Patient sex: M
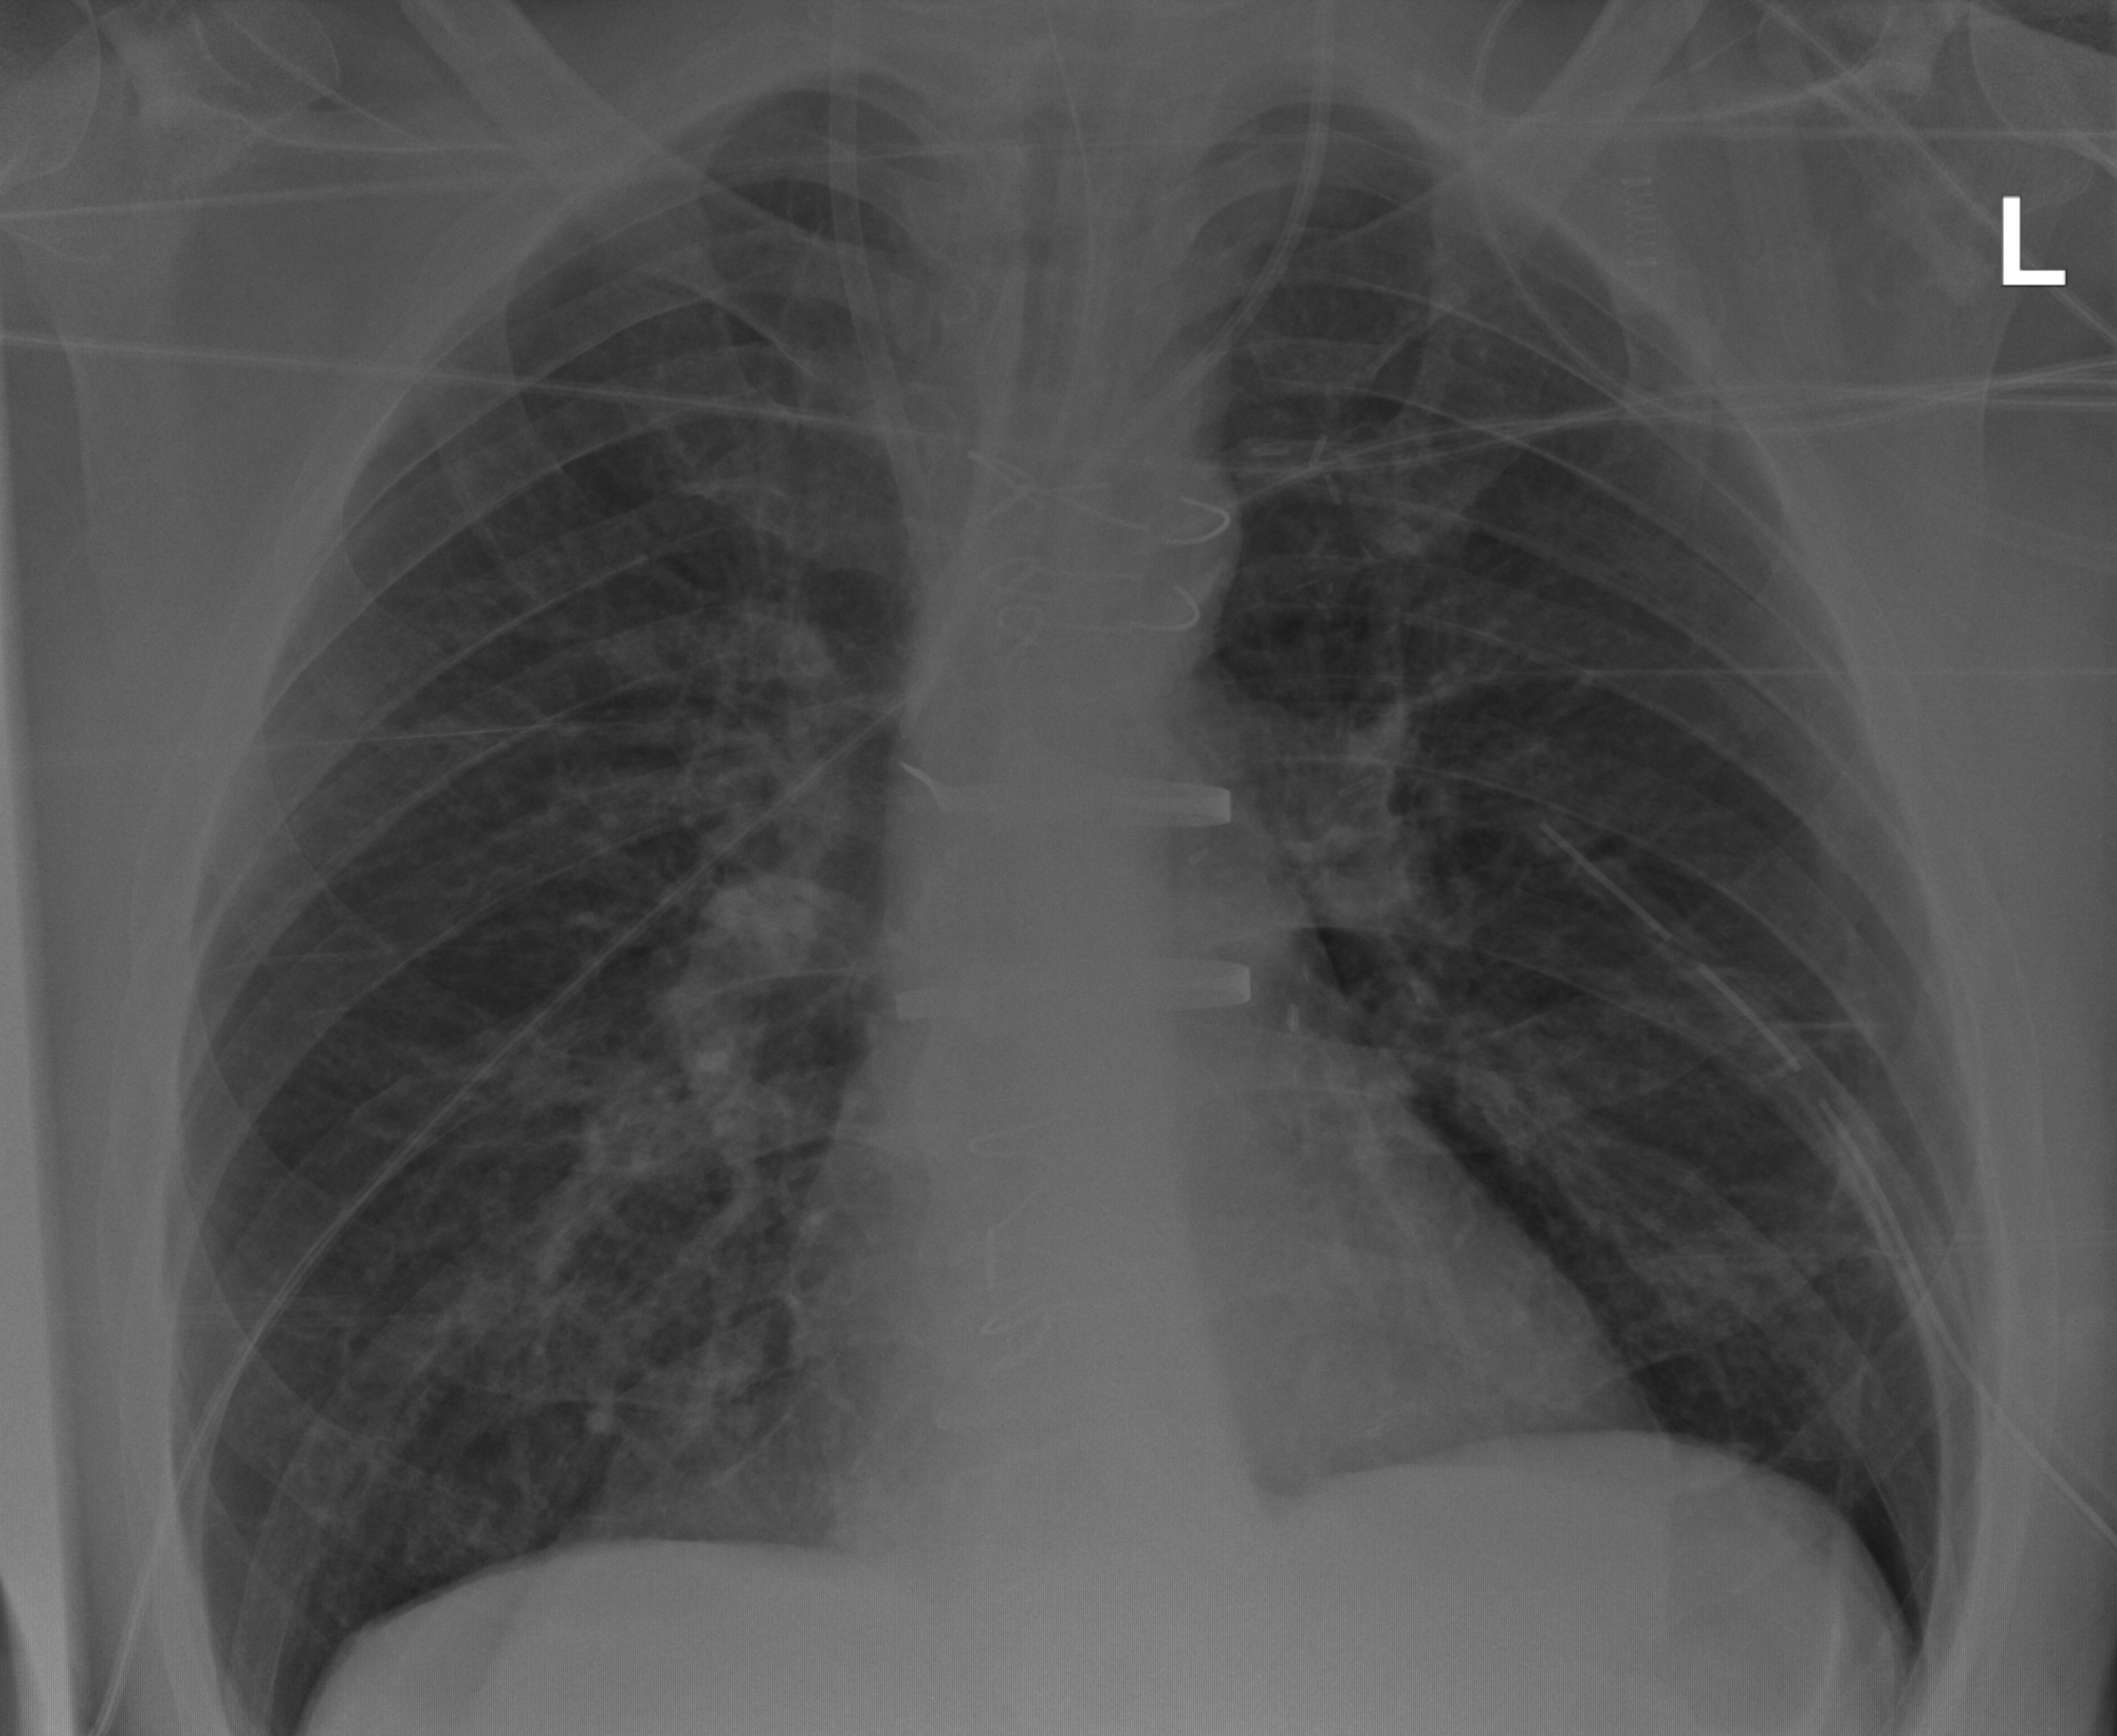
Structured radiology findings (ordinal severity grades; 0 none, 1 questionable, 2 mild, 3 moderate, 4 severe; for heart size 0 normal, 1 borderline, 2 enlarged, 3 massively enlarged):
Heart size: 0
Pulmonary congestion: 0
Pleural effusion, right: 1
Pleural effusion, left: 1
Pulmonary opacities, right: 1
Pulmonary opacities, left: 1
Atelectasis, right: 2
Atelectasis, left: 2